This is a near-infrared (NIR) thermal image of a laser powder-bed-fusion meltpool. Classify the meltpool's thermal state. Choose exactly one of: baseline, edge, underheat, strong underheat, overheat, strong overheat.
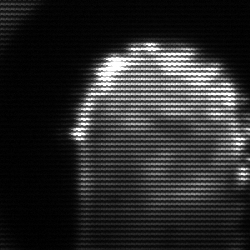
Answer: baseline